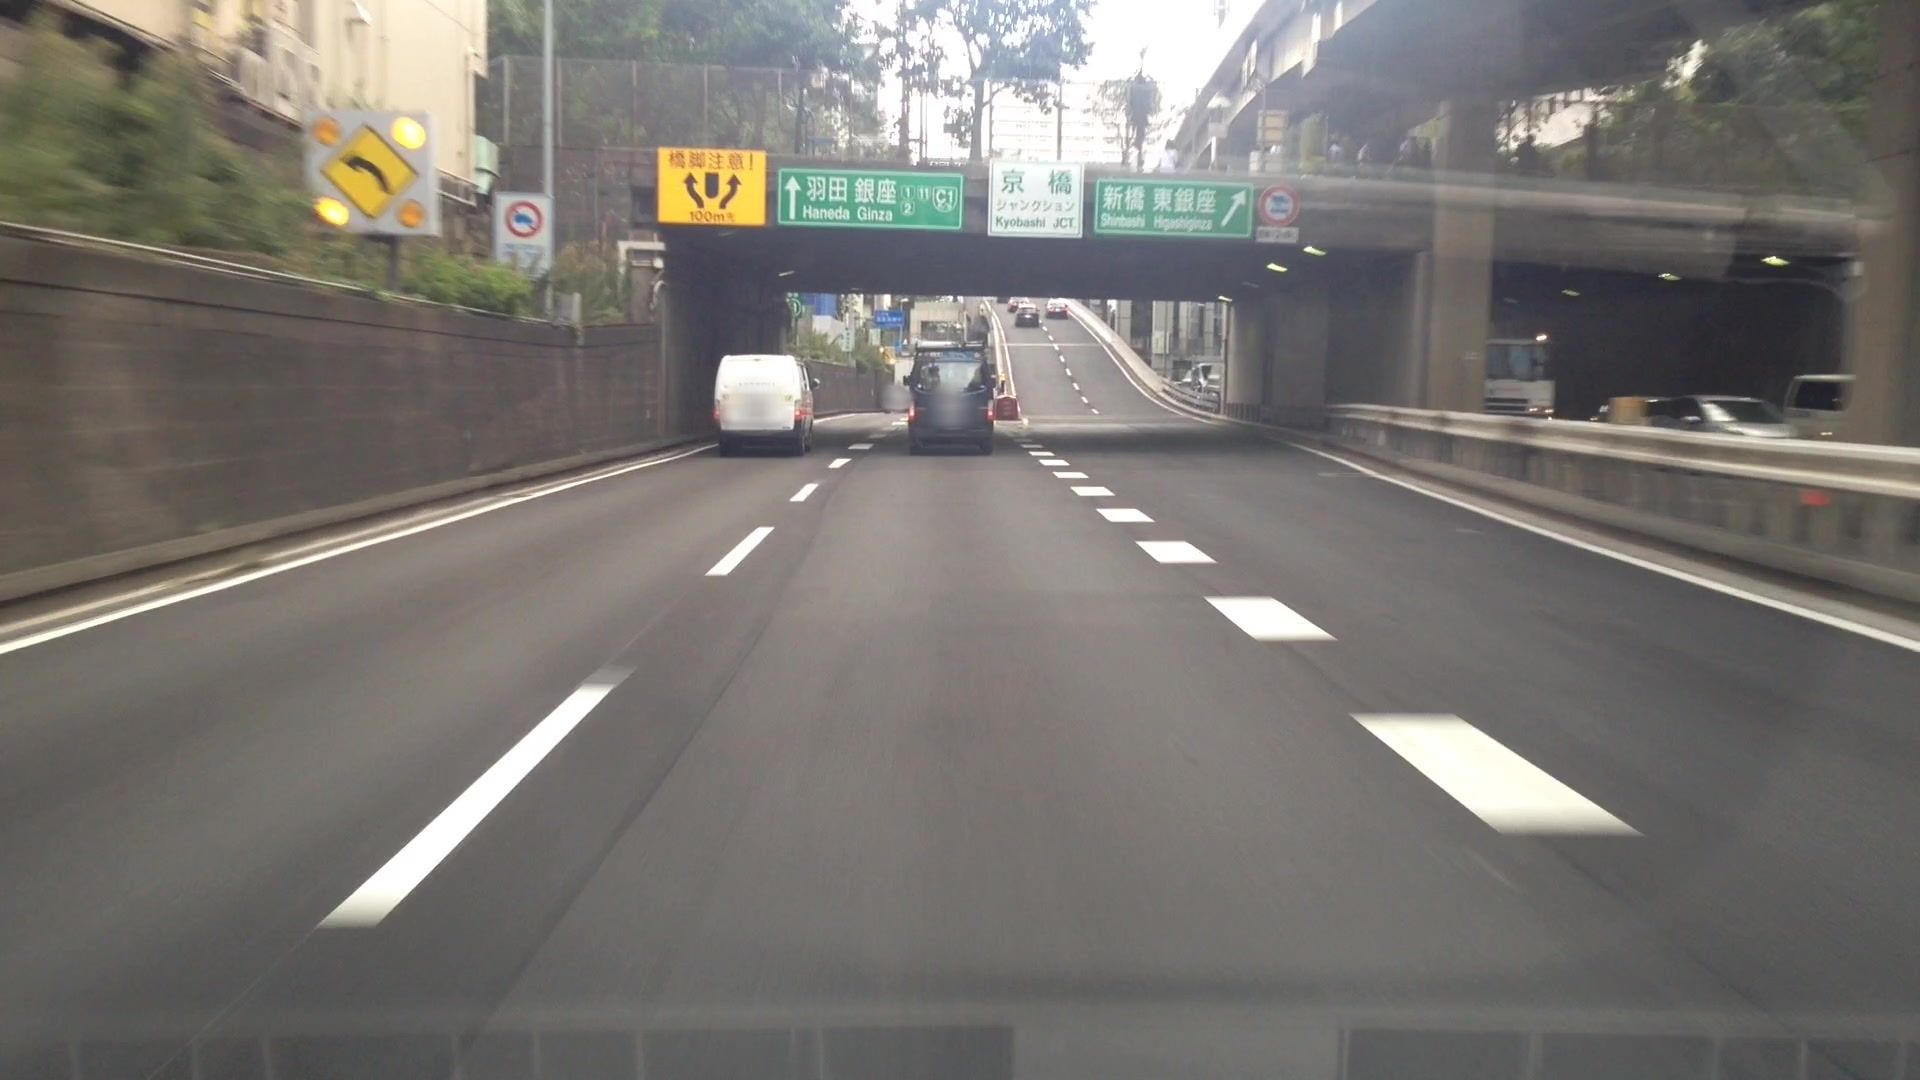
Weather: clear
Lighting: day
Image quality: good
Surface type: driving surface
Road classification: motorway
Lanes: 2
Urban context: urban centre
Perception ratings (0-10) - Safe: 2.32, Lively: 6.42, Beautiful: 6.81, Boring: 3.81, Depressing: 2.12, Wealthy: 6.23